Aerial crown-view tile of a tropical tree (Barro Colorado Island, Panama), acquired 20250715:
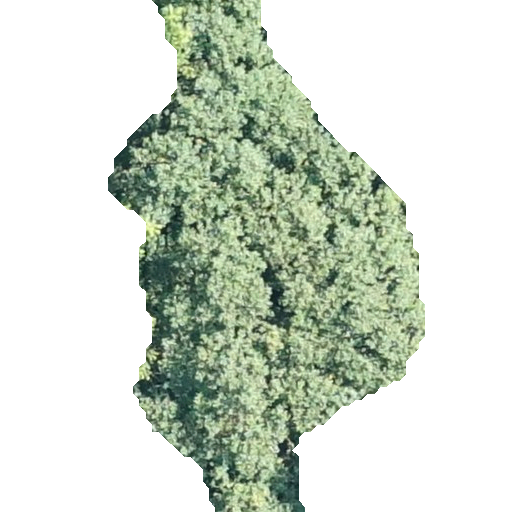
Species: Hieronyma alchorneoides
GBIF accepted scientific name: Hieronyma alchorneoides
Crown area: 158.834 m²